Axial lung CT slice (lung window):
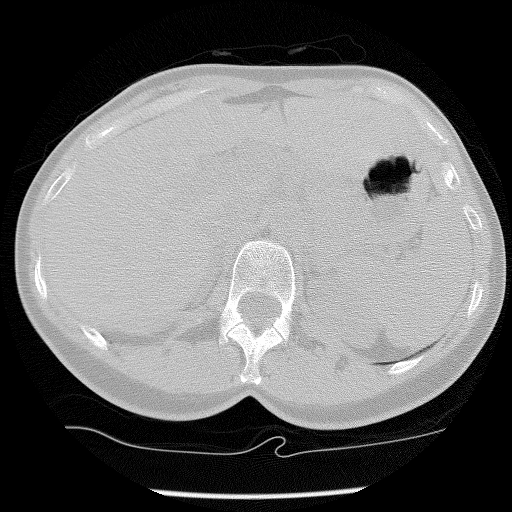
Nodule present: no